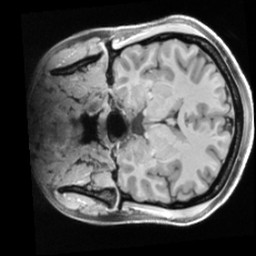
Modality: T1w
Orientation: coronal